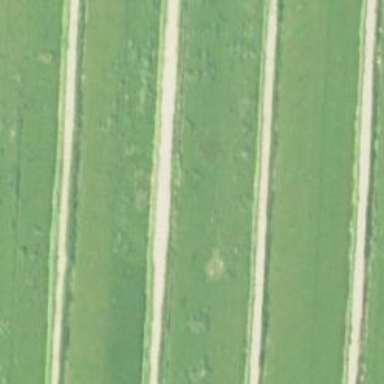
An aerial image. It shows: Track road running alongside dyke embankment.